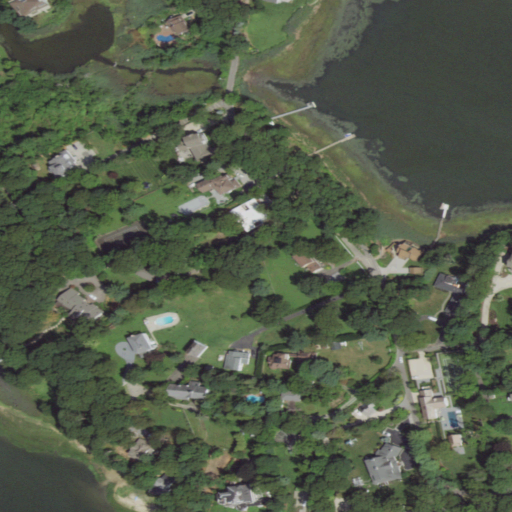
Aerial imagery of cape in New York named Walnut Neck containing open development, low intensity development, open water, herbaceous wetlands, deciduous forest, mixed forest, woody wetlands, medium intensity development, and high intensity development